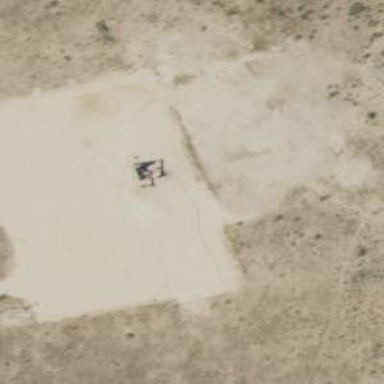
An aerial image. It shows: Petroleum well that is man-made.